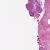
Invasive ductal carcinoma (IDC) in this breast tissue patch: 0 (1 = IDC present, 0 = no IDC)